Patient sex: M
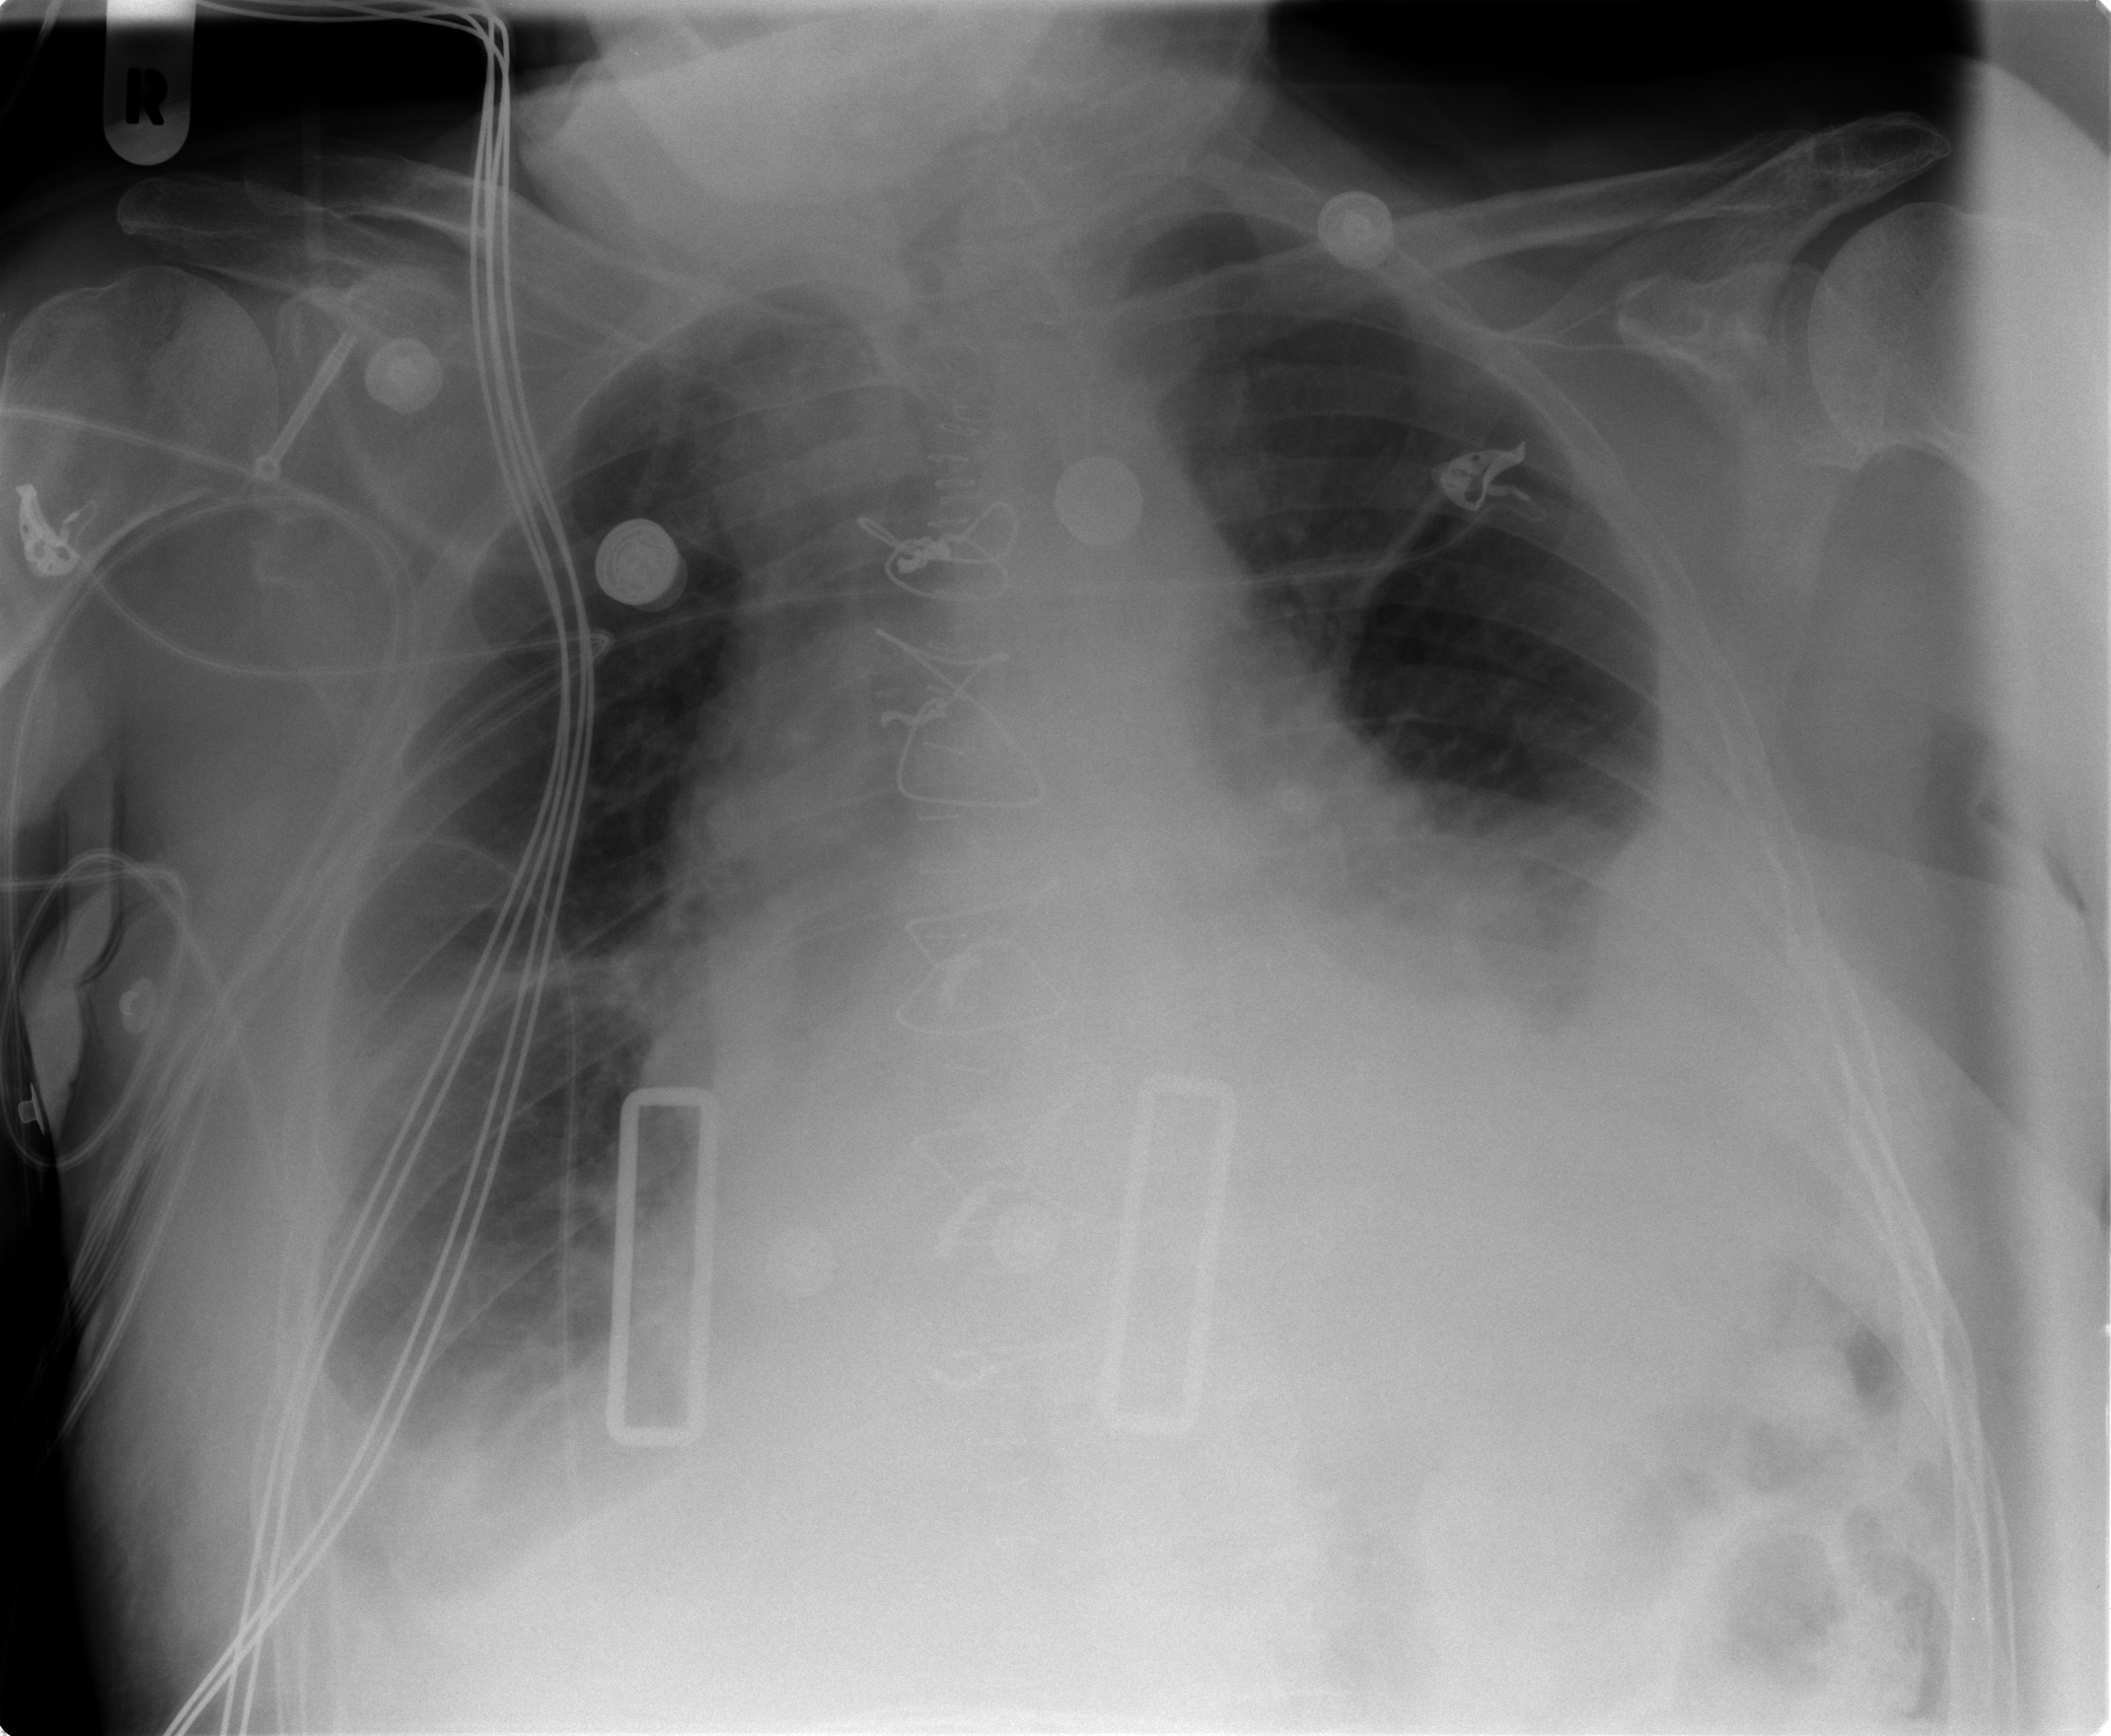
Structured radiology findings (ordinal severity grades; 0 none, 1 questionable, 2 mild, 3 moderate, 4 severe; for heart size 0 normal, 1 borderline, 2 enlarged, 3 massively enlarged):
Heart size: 2
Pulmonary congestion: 0
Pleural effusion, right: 2
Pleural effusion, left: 3
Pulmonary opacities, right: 0
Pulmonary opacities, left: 0
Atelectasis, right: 2
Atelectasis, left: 3